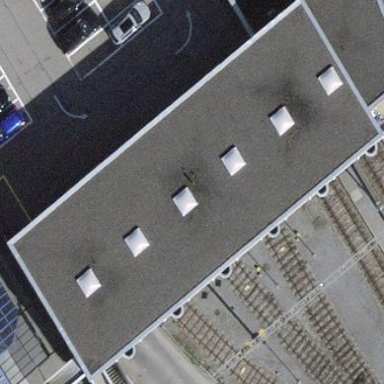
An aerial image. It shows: Transportation building.